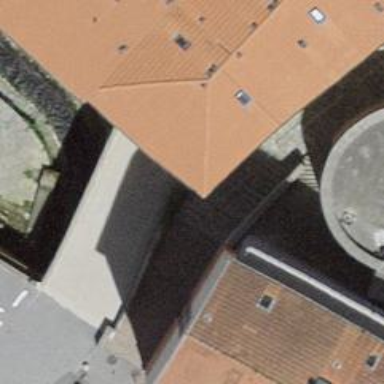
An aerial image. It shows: Steps made of cobblestone.